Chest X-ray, PA view. Patient: 53 years old, sex F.
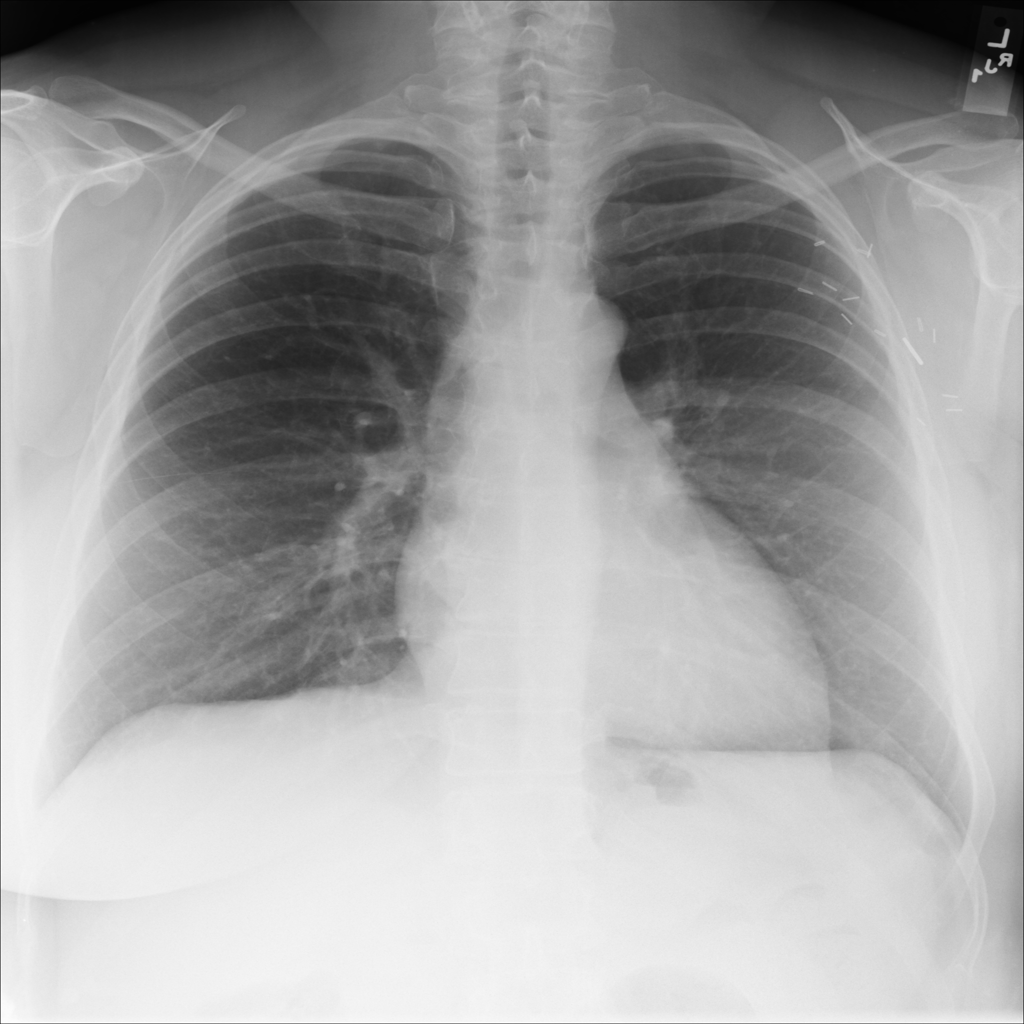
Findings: No Finding